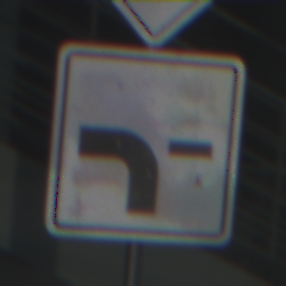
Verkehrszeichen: VerlaufVorfahrtsstrasse6
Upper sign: Vorfahrtsstrasse
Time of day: MorningAfternoon
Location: Outdoor (Urban)
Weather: PartlyCloudy
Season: NotSpecified
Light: Natural